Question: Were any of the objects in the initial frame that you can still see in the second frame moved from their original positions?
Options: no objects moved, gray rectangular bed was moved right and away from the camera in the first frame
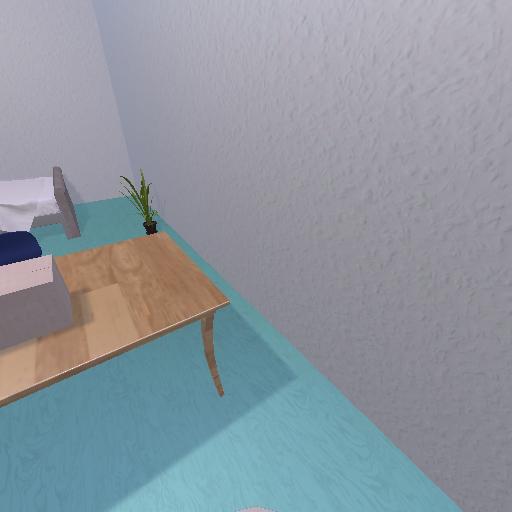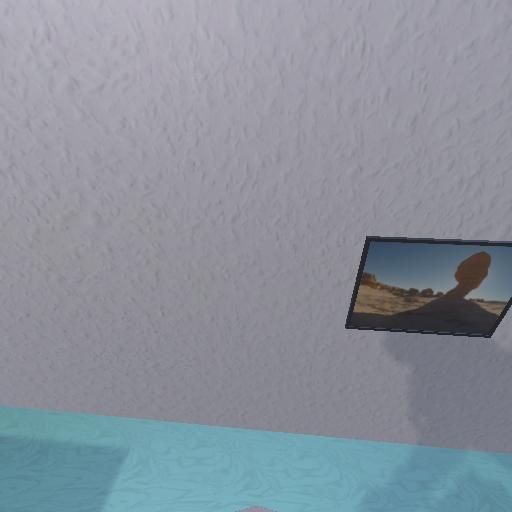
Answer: no objects moved